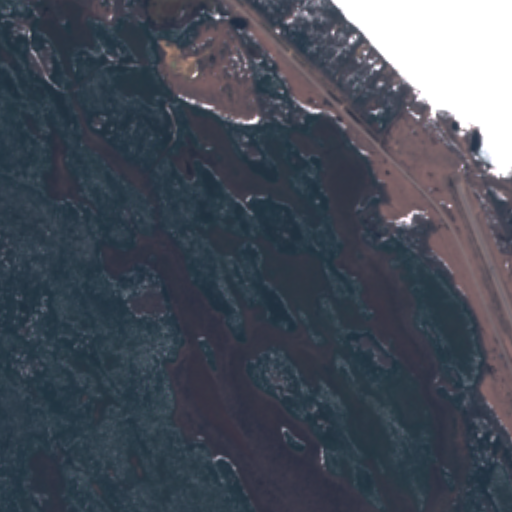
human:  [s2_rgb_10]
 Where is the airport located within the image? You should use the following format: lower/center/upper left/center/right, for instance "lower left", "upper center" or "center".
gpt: The airport is located in the right of the image.
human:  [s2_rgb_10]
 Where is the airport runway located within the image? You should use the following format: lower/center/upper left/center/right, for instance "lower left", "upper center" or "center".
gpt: The airport runway is located in the lower right of the image.
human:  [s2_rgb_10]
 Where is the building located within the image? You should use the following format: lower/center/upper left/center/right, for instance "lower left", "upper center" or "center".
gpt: The building is located in the upper right of the image.
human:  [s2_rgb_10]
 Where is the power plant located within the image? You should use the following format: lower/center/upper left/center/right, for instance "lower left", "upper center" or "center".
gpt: There is no power plant in the image.